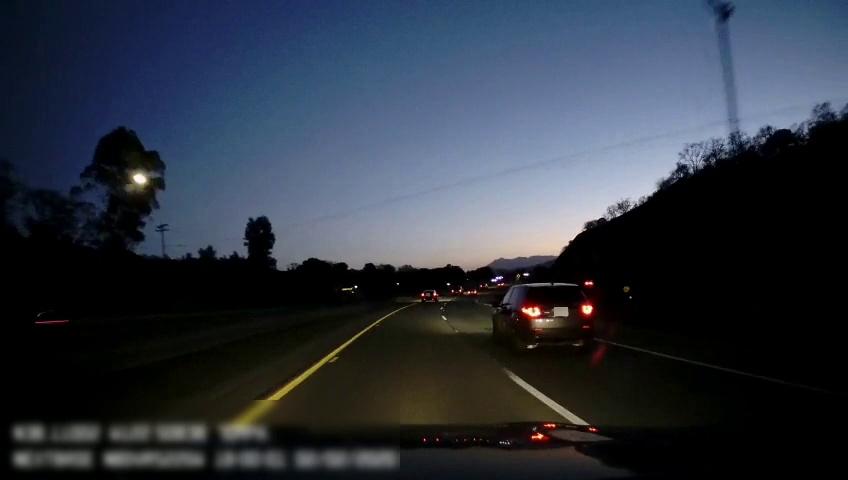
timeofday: Dusk/Dawn/Twilight
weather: Sunny
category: Drivable Space
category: Vehicles | Car
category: Vehicles | Car
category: Vehicles | Car
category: Vehicles | Car
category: Vehicles | Car
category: Lanes | Current Lane
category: Lanes | Current Lane
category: Lanes | Alternate Lane